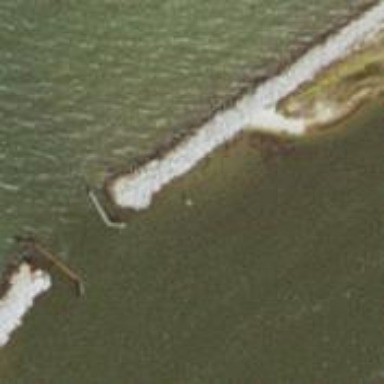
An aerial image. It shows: Breakwater structure.